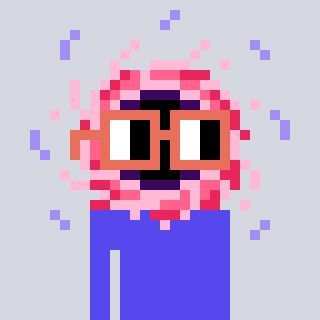
a pixel art character with square orange glasses, a blackhole-shaped head and a computerblue-colored body on a cool background